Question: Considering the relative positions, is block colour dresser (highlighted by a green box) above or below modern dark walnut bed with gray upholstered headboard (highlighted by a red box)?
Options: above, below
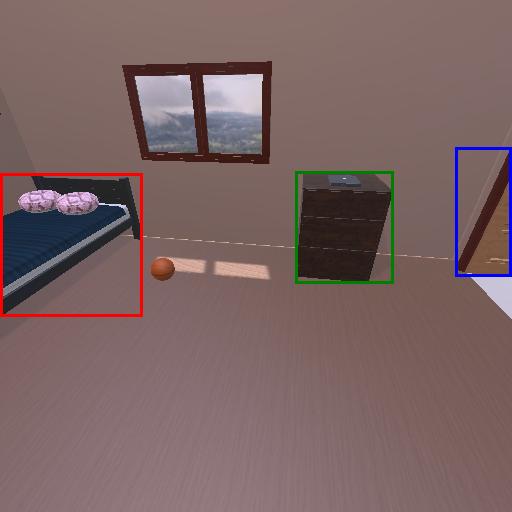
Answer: above